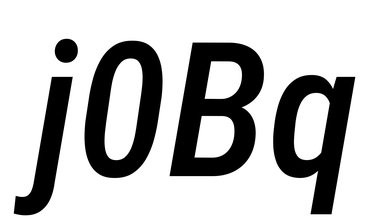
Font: Roboto-Italic_Condensed_Medium_Italic